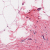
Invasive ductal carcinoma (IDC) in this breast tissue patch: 0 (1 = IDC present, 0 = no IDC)